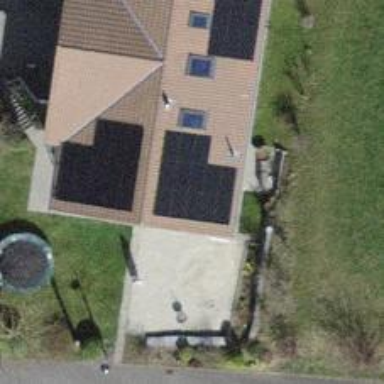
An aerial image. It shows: Solar power generator using photovoltaic panels.